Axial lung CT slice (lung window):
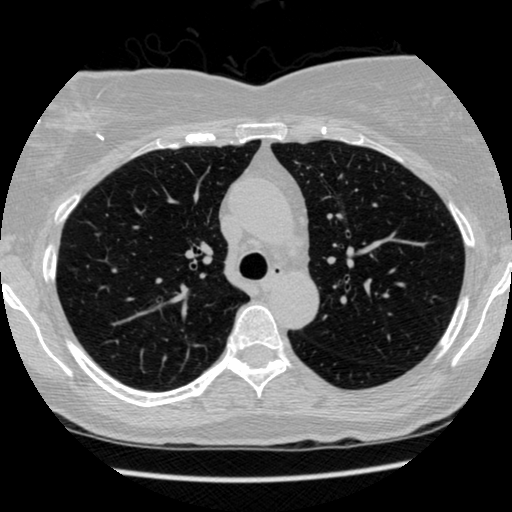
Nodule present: no